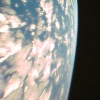
Label: cloud